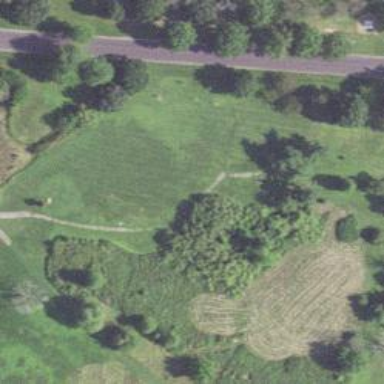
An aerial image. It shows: Path used for both walking and golf.